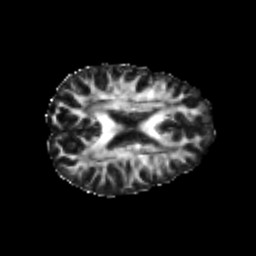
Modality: FA
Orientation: axial
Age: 20
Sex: female
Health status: healthy
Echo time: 0.074 s